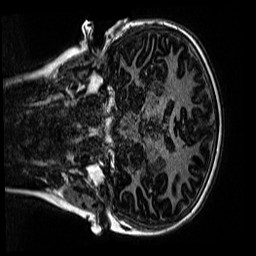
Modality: MP2RAGE
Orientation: coronal
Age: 10
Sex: female
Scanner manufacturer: siemens
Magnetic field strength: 3 T
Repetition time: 4 s
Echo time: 0.00299 s